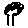
Label: tree